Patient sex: F
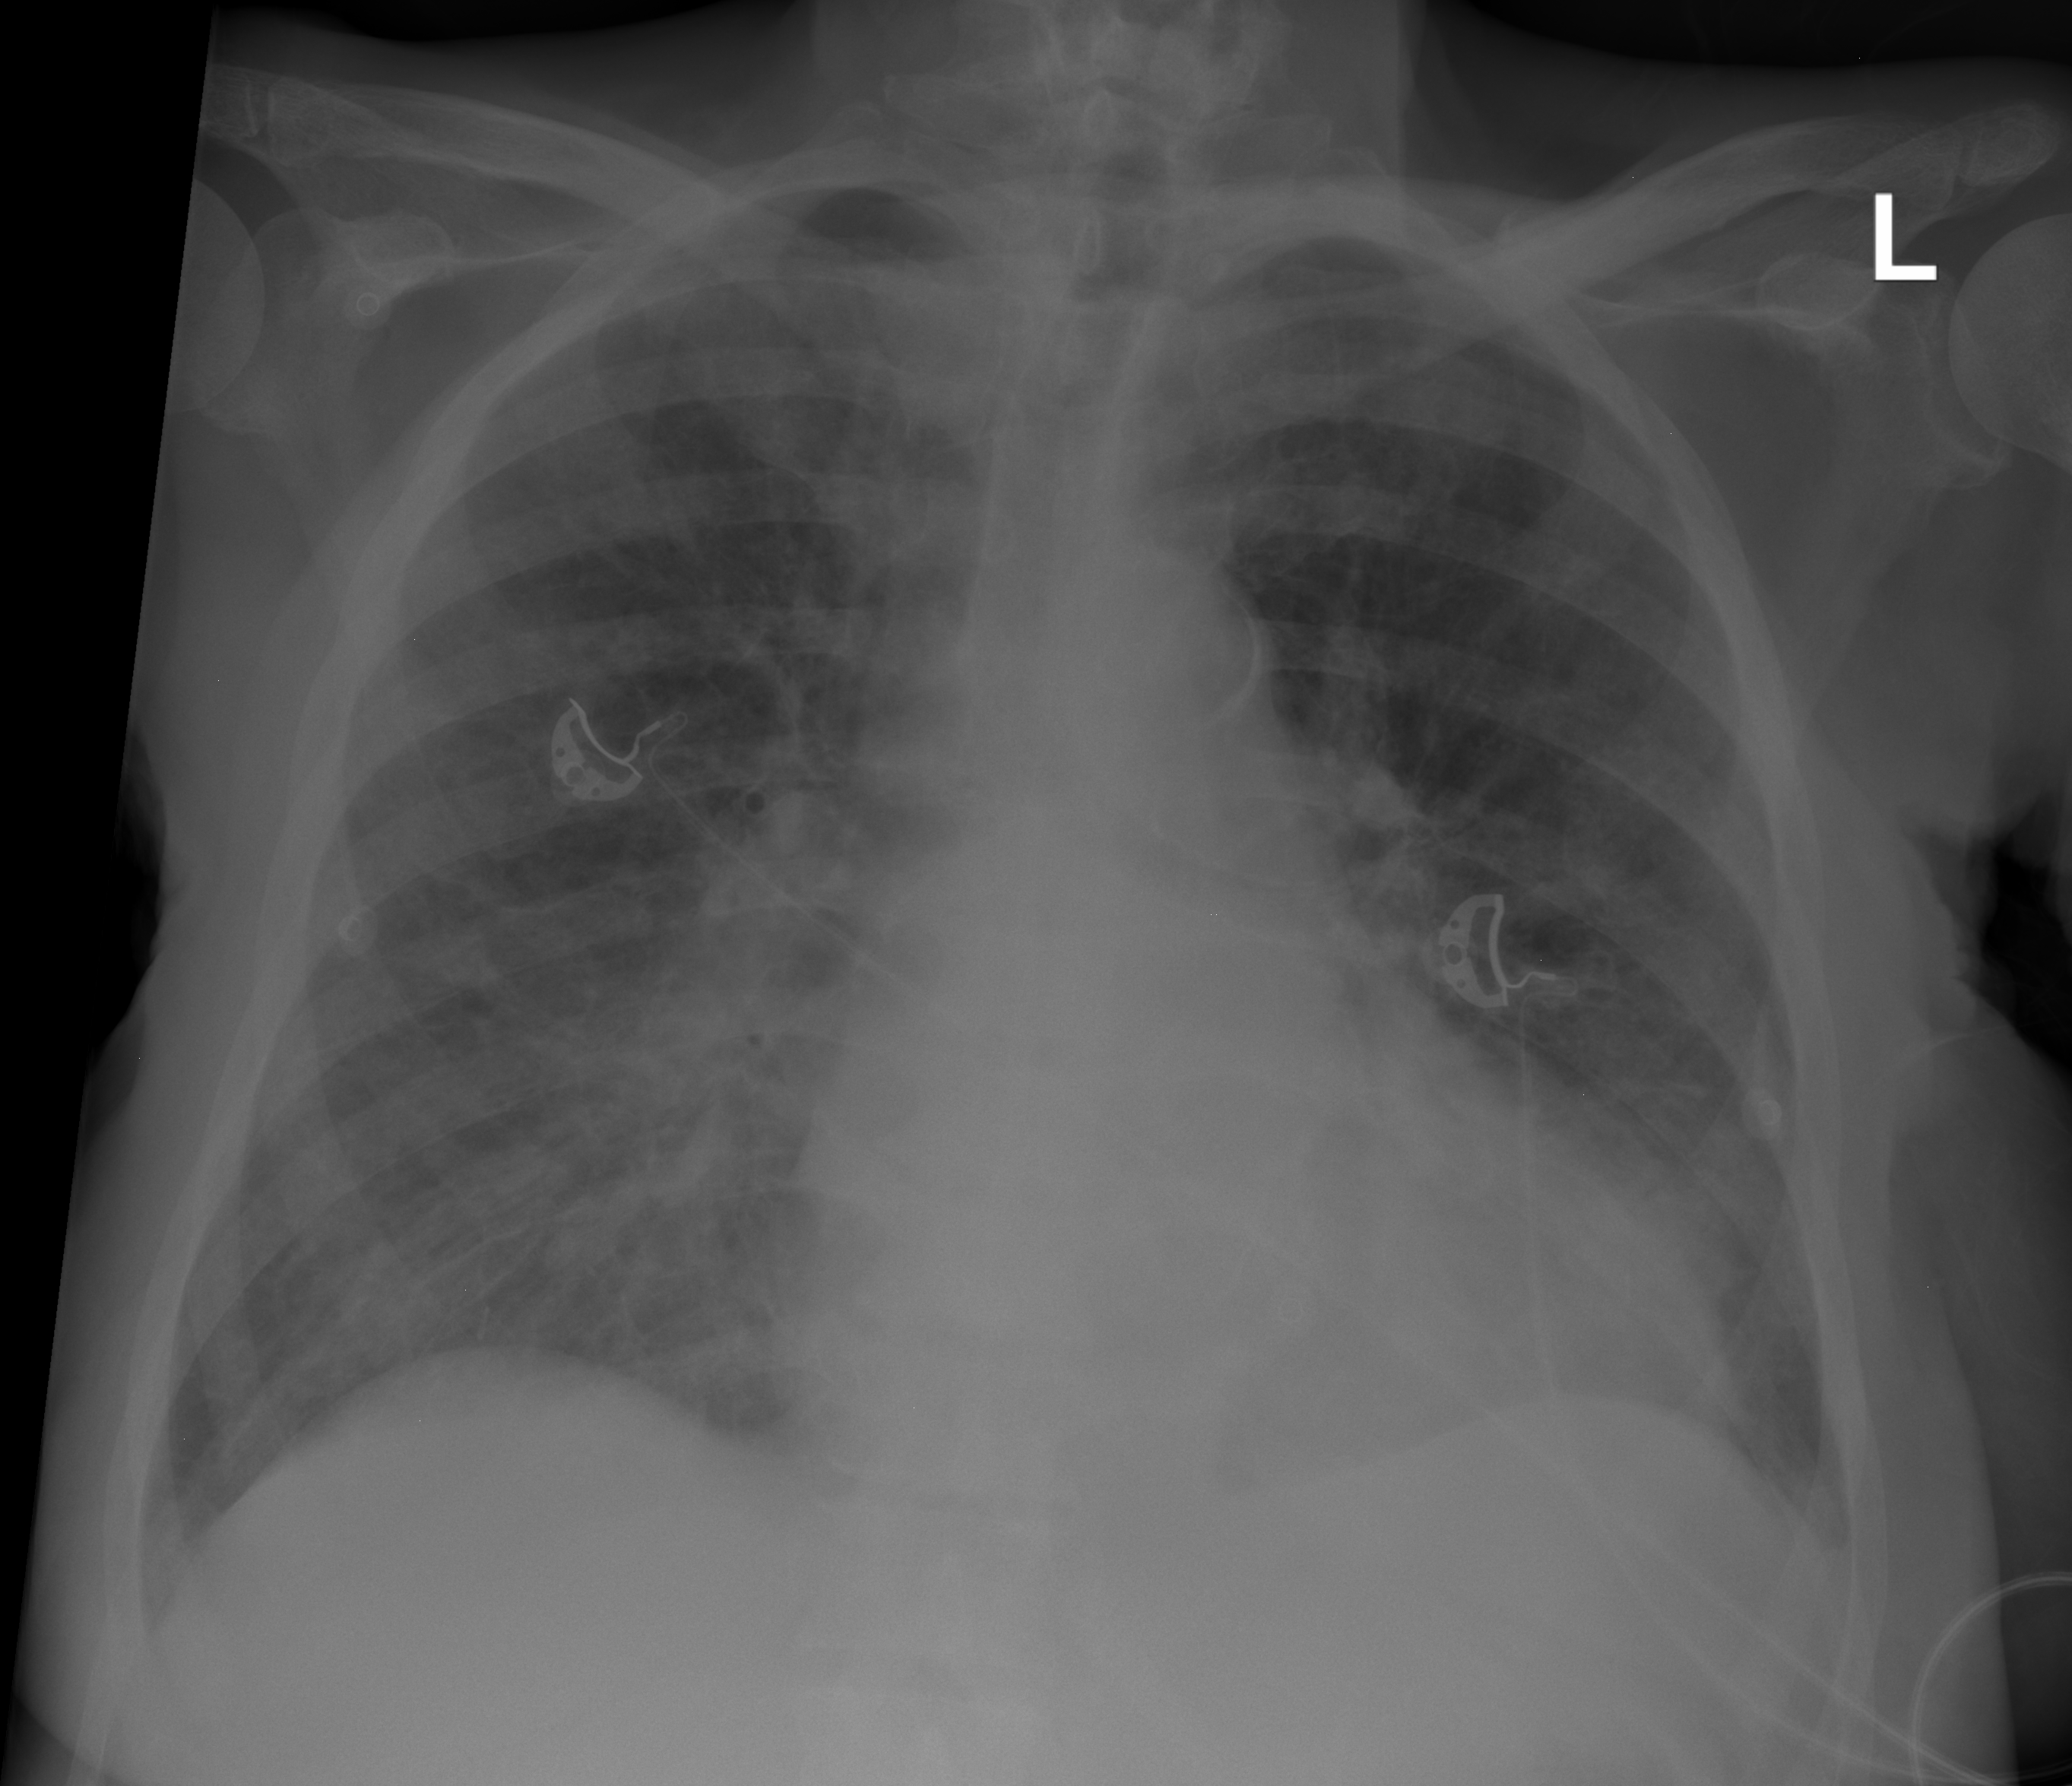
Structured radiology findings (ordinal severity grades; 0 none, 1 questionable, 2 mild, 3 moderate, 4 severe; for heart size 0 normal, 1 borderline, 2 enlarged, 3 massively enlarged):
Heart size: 2
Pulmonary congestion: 0
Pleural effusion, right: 0
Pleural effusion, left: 0
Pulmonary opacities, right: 3
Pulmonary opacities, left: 0
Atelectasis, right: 0
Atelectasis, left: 0